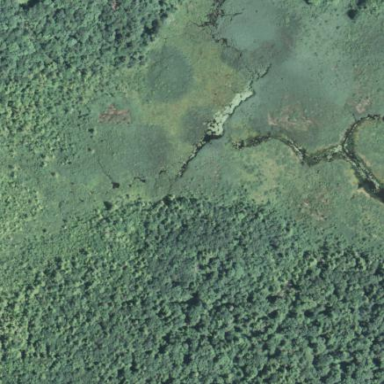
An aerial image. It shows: Marshy wetland area.